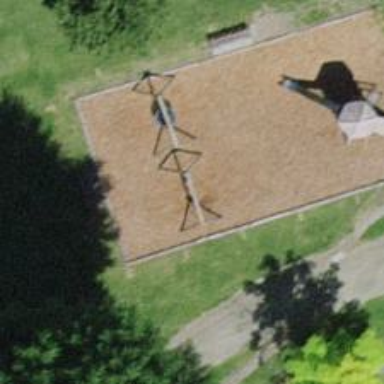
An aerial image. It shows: Playground featuring swings.